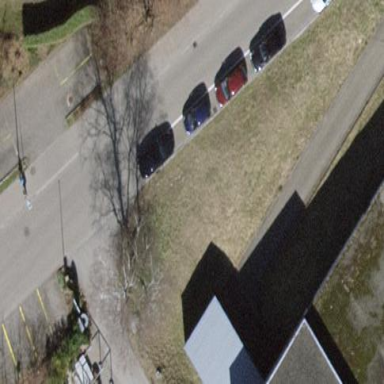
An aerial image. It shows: Parking lane for vehicles.